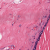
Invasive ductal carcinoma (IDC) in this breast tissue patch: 0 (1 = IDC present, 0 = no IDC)